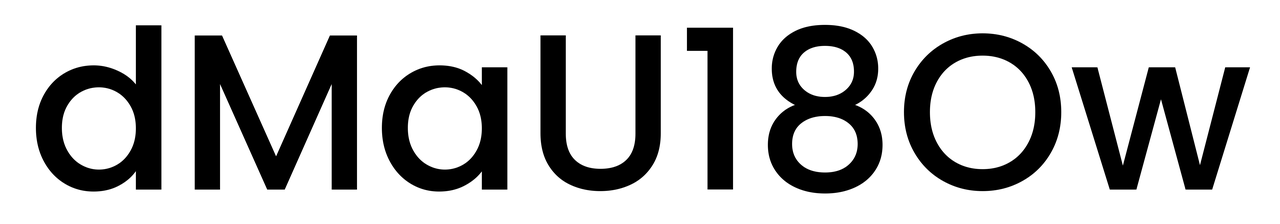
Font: Poppins-Medium